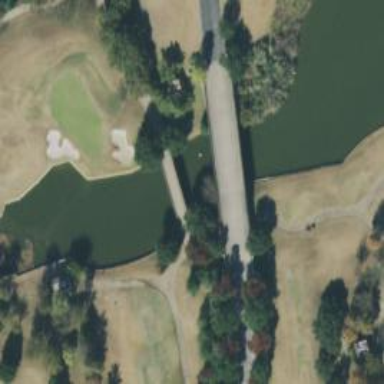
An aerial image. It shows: Service road on bridge for golf carts.